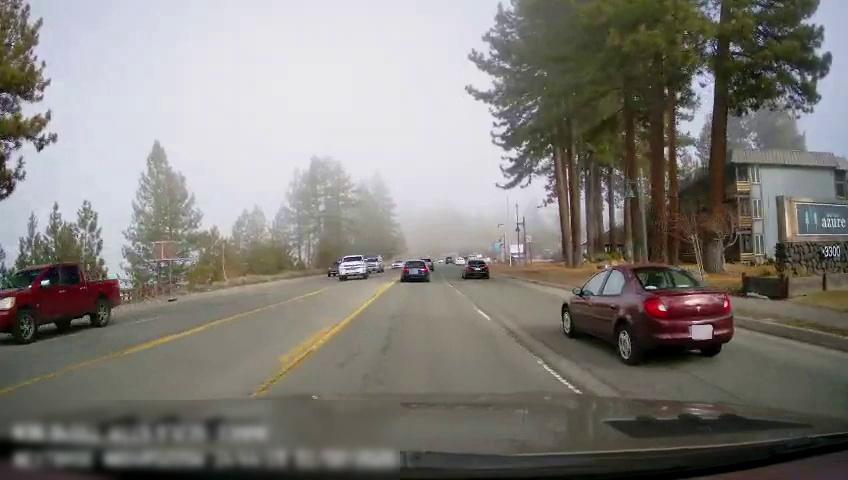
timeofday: Day
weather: Sunny
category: Drivable Space
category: Vehicles | Car
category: Vehicles | SUV
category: Vehicles | Car
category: Vehicles | Car
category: Vehicles | Truck
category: Vehicles | Car
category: Vehicles | Truck
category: Vehicles | Car
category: Vehicles | Car
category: Vehicles | Car
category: Vehicles | Car
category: Lanes | Opposite Lane
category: Lanes | Current Lane
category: Lanes | Current Lane